Field crop: maize
Growth stage: 2
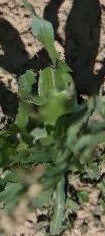
Species: maize